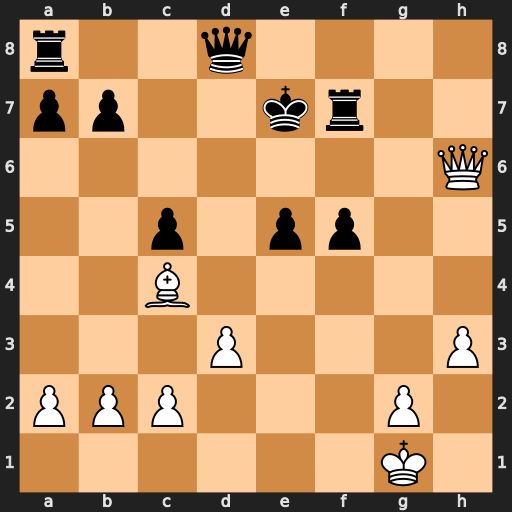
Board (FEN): r2q4/pp2kr2/7Q/2p1pp2/2B5/3P3P/PPP3P1/6K1
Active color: w
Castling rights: -
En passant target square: -
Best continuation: Qe6+ Kf8 Qxf7#